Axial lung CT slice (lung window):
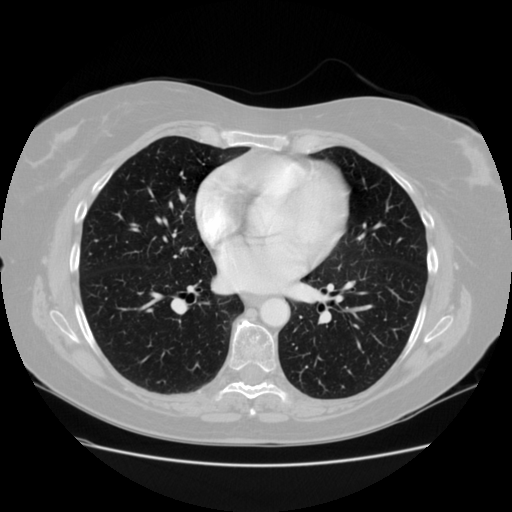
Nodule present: no